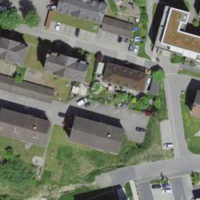
EUNIS habitat code: 54
Species observed at this site:
Corylus avellana